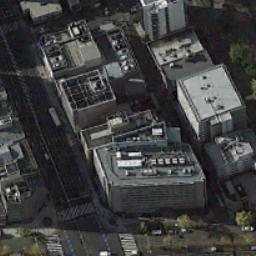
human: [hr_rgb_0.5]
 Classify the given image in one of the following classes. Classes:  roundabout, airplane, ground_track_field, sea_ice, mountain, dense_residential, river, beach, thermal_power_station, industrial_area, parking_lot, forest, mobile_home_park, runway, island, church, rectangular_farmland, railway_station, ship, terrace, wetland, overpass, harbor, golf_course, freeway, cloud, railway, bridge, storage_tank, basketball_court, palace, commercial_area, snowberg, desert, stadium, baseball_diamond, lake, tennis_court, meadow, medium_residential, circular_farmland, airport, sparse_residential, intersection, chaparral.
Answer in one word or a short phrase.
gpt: commercial_area